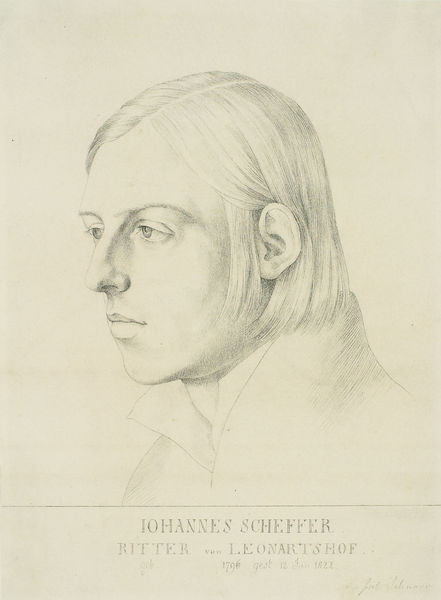
Titel: Bildnis des Johann Evangelist Scheffer von Leonhardshoff
Künstler: Julius Schnorr von Carolsfeld
Institution: Vaduz, Stiftung Ratjen
Schlagwörter: kopf, mann, frisur, haar, mund, nase, ohr, profil, zeichnung, blick, hochformat, jung, augen, gesicht, johannes, kragen, bildnis, hals, portrait, porträt, haare, augenbrauen, kinn, lippen, scheitel, schrift, seitlich, wangen, nachdenklich, dreiviertelprofil, links, text, bleistift, entwurf, ritter, bleistiftzeichnung, halbprofil, antlitz, junger, entwur, langhaarig, portrt, johannes scheffer, scheffer, leonartshof, johannes seffer, glattes gesicht, leonartshf